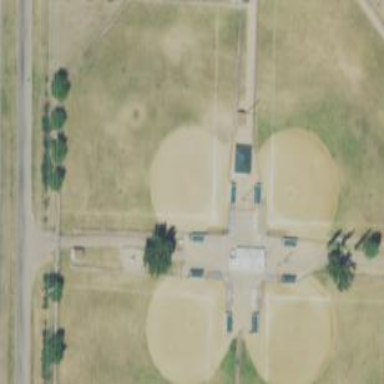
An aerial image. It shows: Baseball pitch for leisure land.